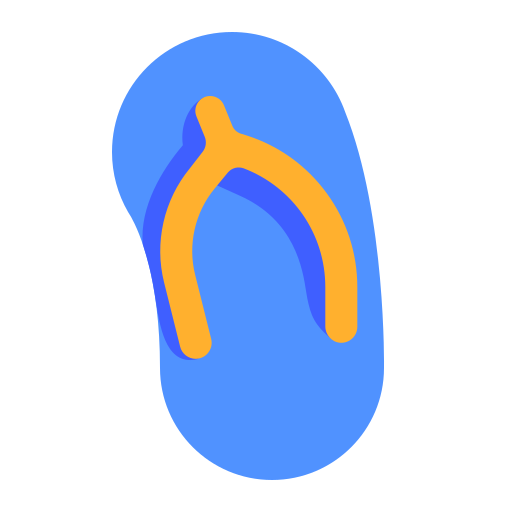
thong sandal flat